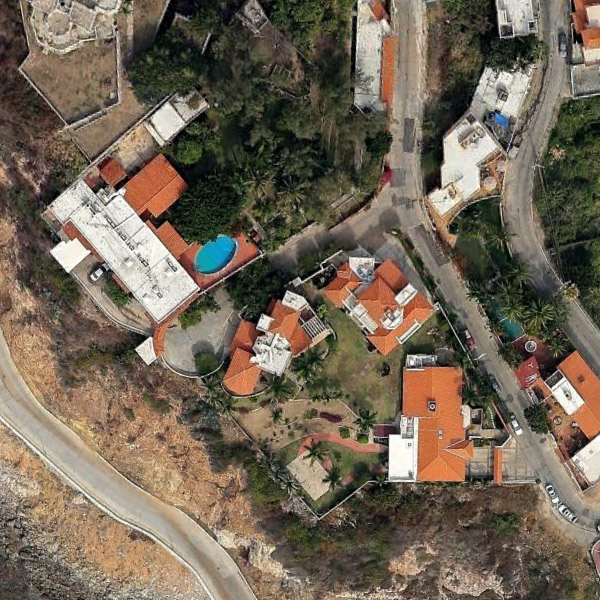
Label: Resort